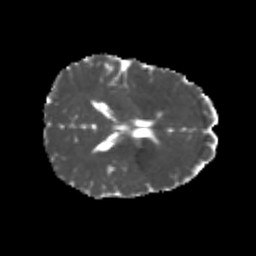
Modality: MD
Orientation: axial
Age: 25
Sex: female
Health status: healthy
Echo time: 0.074 s